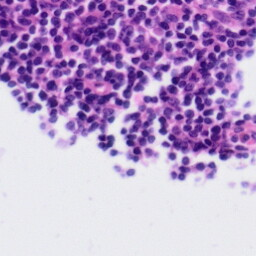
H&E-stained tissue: Tonsil